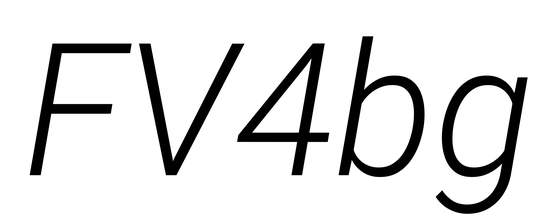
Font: Roboto-Italic_Light_Italic